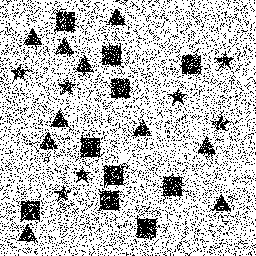
Squares: 10
Triangles: 10
Stars: 7
Total shapes: 27